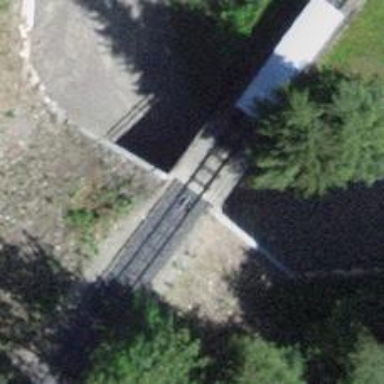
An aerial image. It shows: Viaduct bridge for funicular railway.